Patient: sex F, age 51
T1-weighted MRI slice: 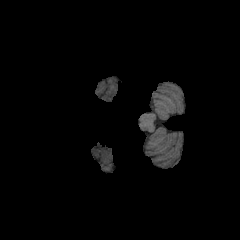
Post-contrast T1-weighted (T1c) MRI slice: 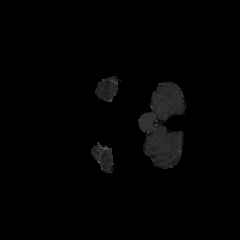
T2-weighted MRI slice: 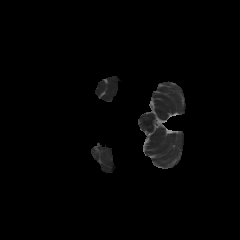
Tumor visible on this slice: yes
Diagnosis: Glioblastoma, IDH-wildtype
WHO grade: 4